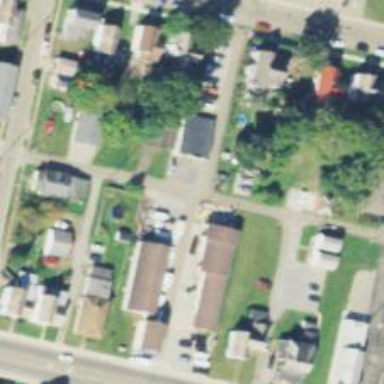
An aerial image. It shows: Alleyway designated as service road.